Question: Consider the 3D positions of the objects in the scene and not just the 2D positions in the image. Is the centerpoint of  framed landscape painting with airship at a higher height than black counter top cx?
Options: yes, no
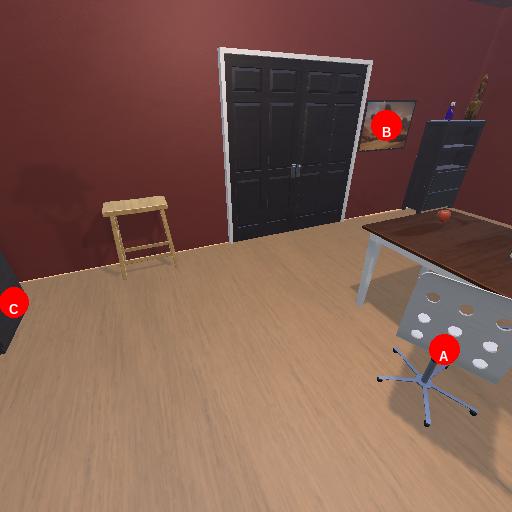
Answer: yes